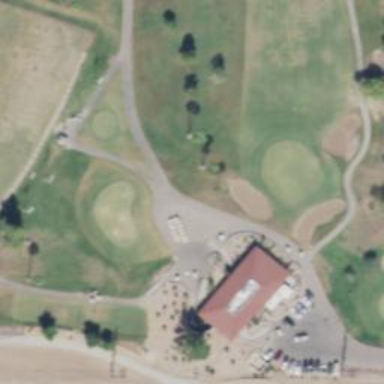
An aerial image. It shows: Path for golf carts.